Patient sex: M
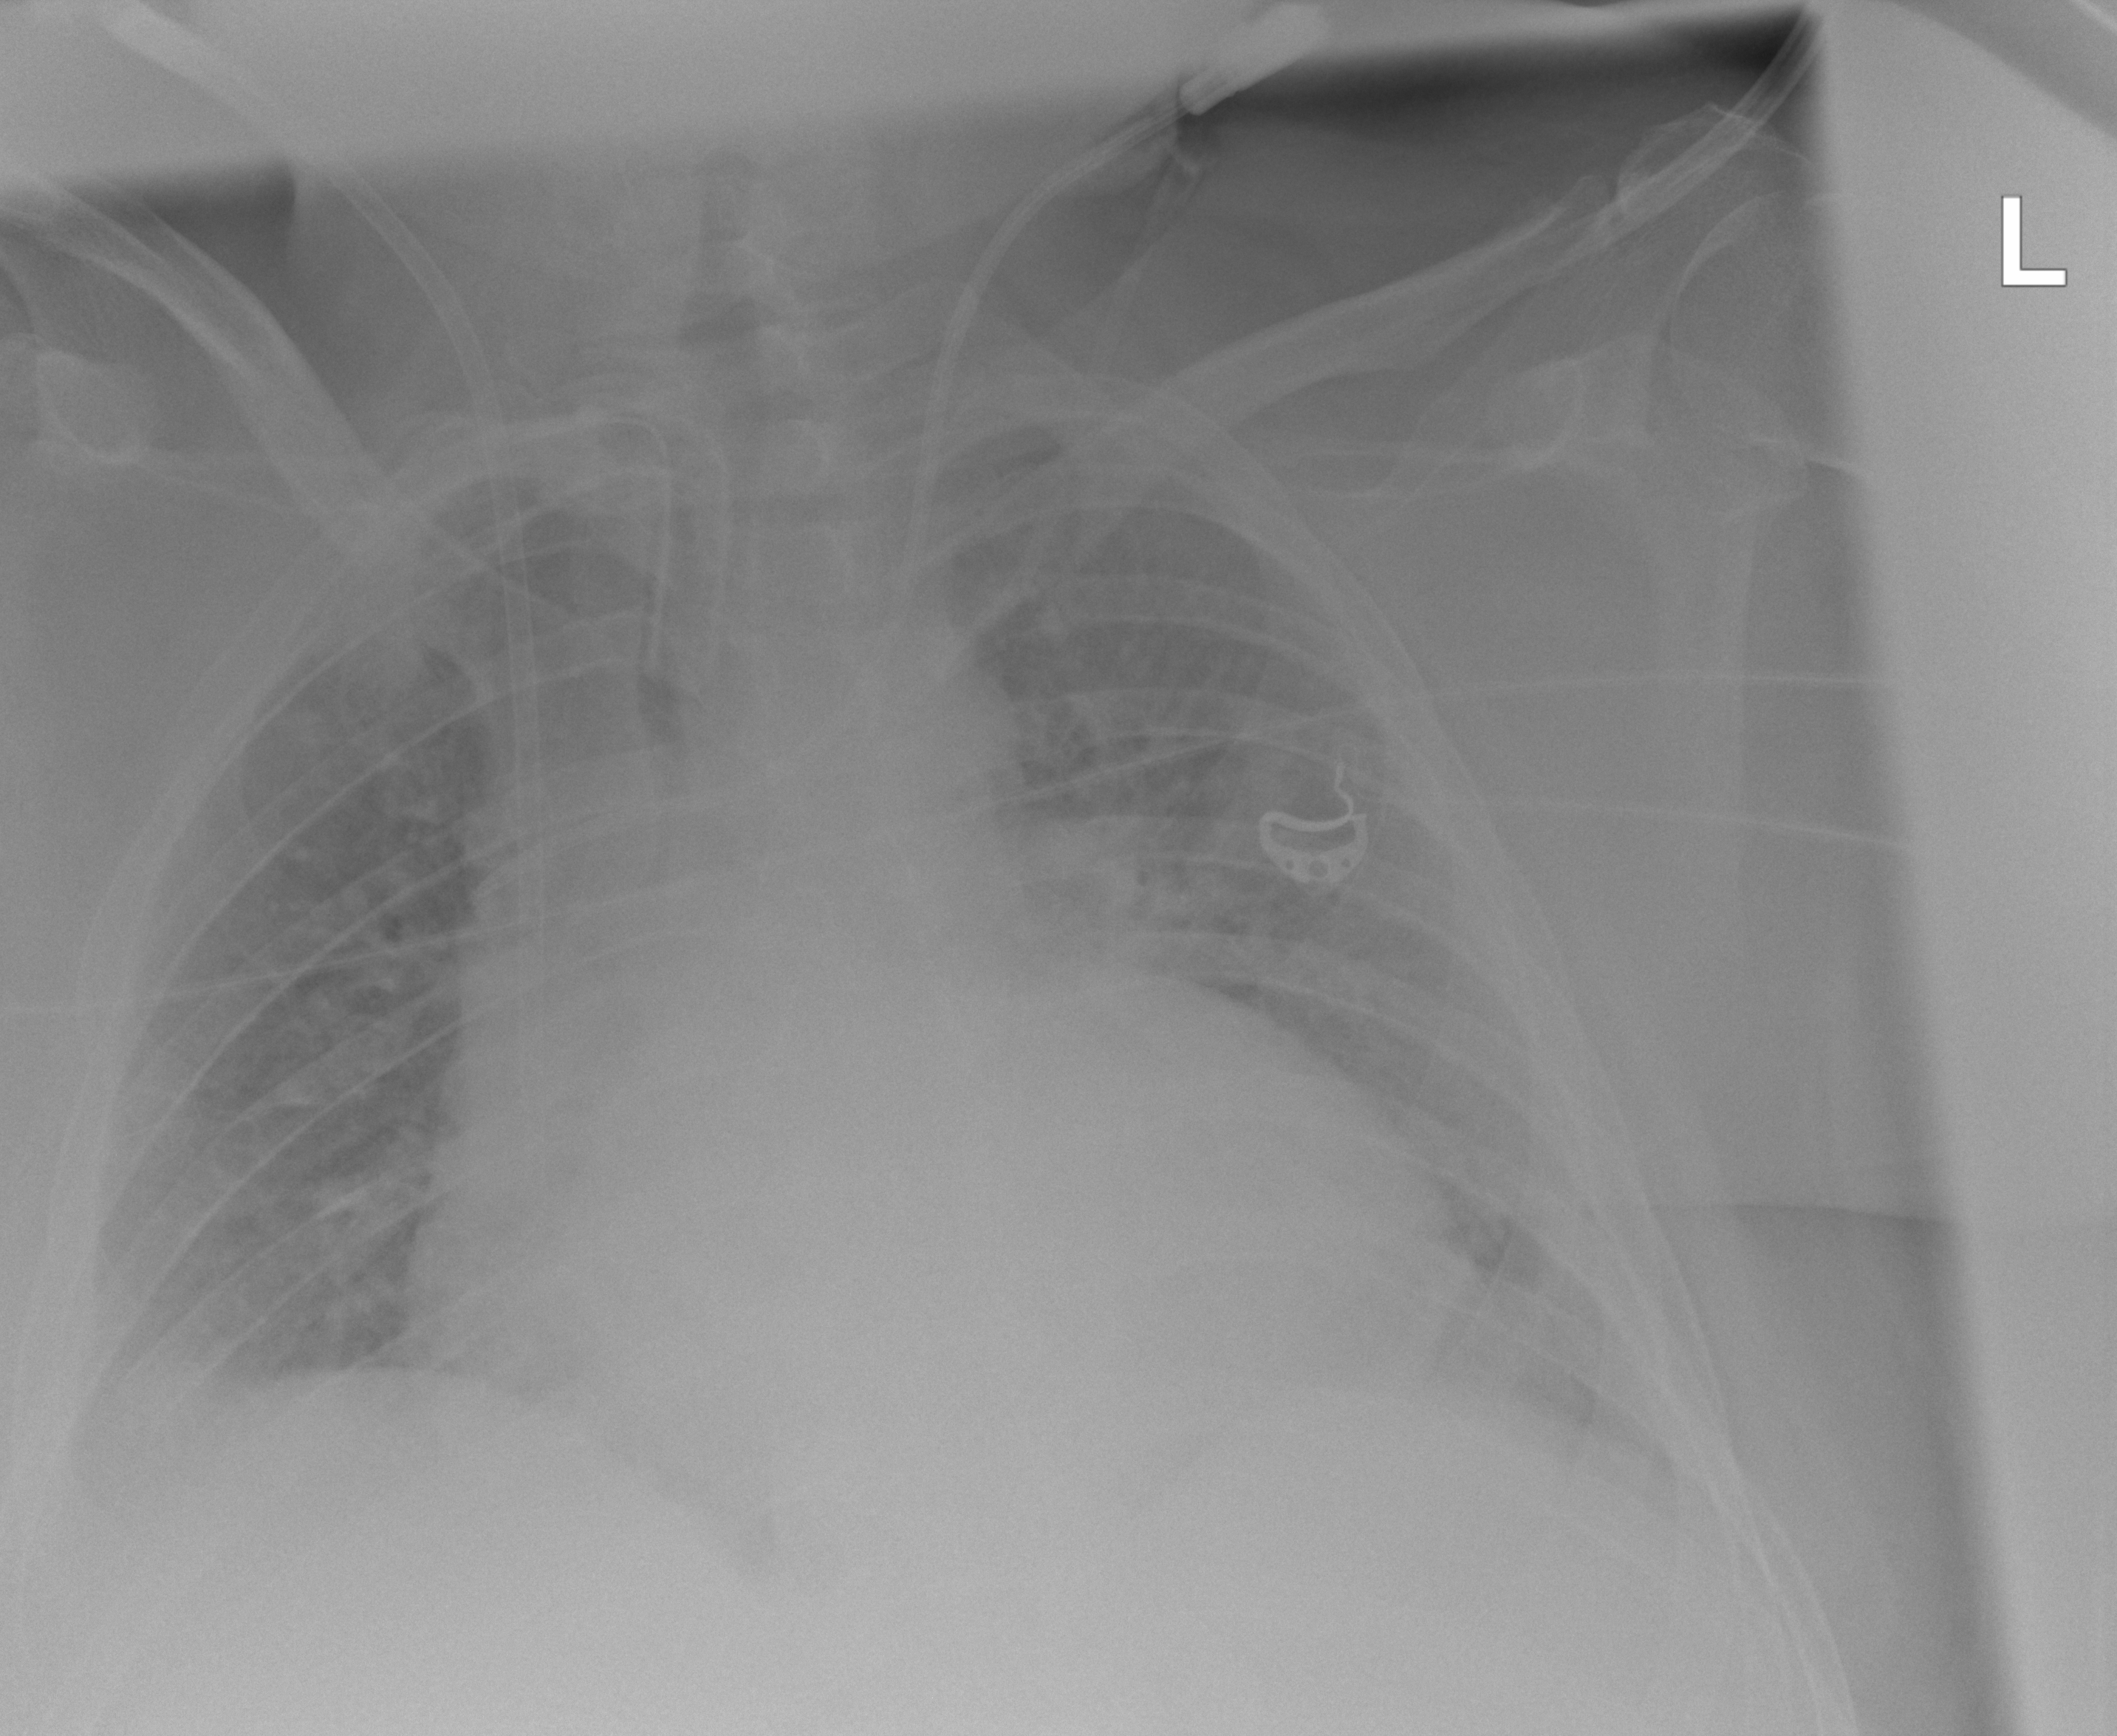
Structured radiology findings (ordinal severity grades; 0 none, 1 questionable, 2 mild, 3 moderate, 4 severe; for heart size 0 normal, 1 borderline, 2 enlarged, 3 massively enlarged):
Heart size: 2
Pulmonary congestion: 2
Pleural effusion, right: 2
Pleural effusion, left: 2
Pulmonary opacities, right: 2
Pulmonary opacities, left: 2
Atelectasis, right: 2
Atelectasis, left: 2